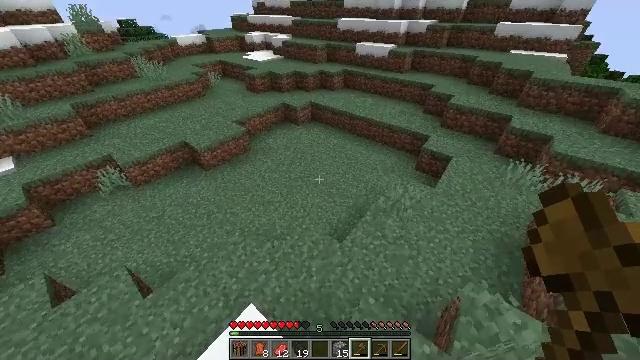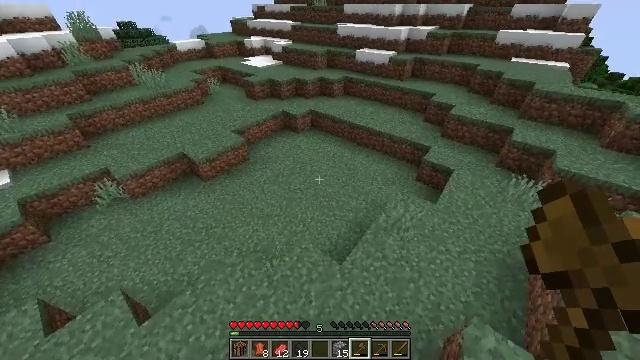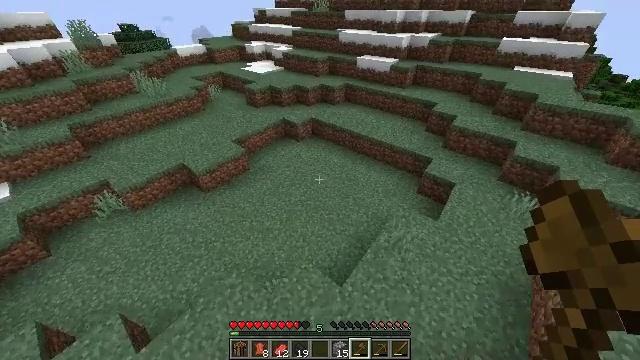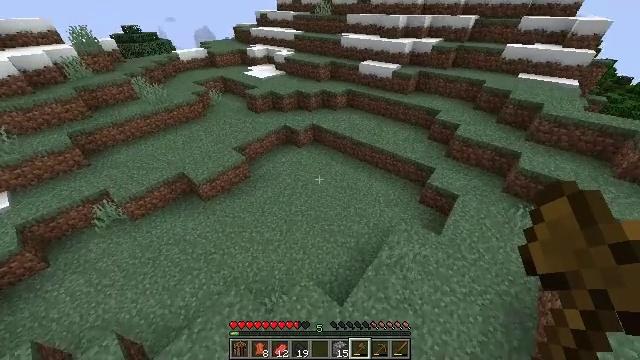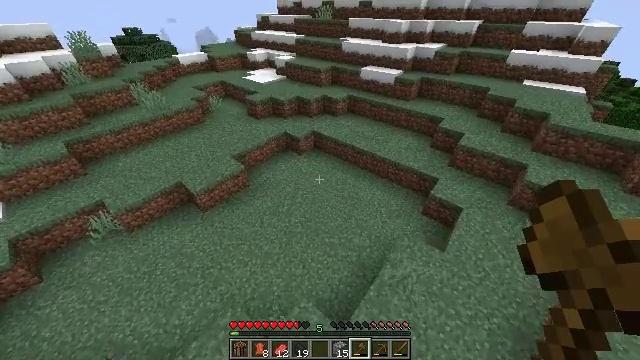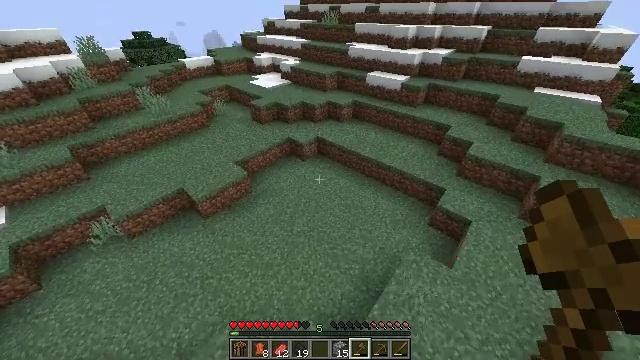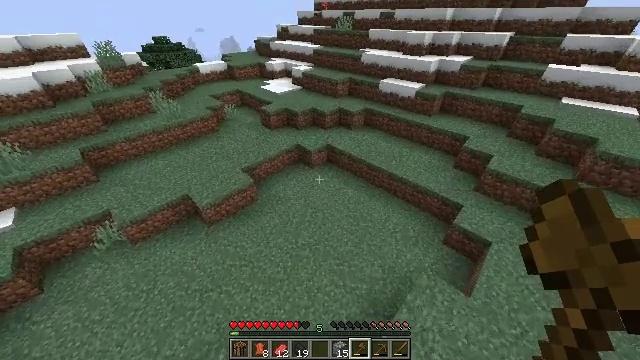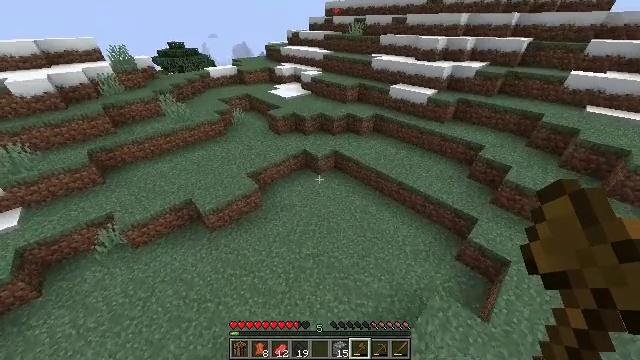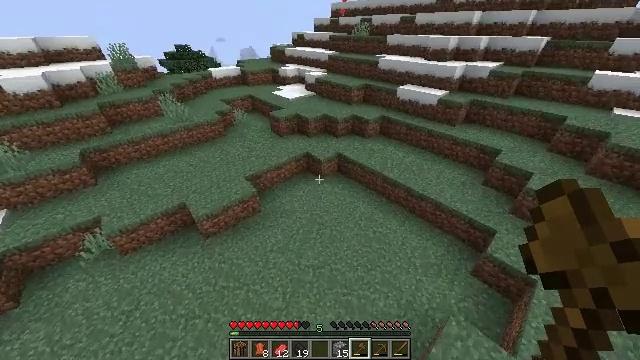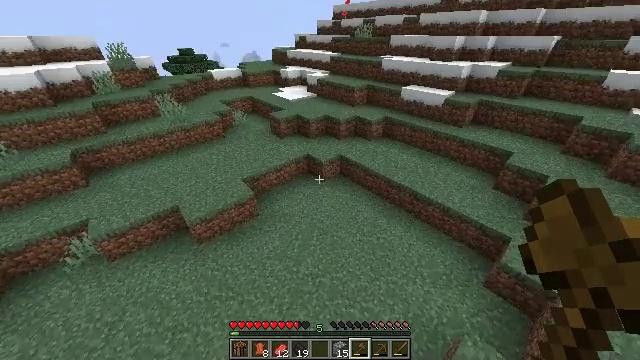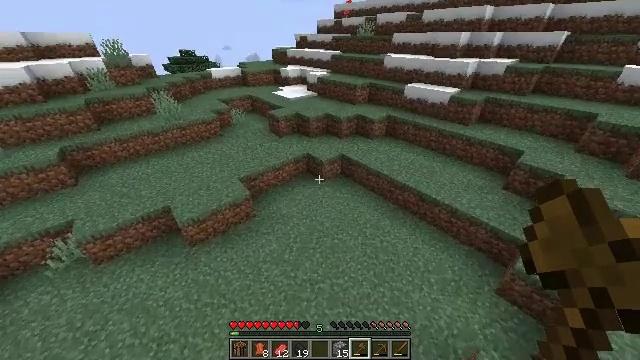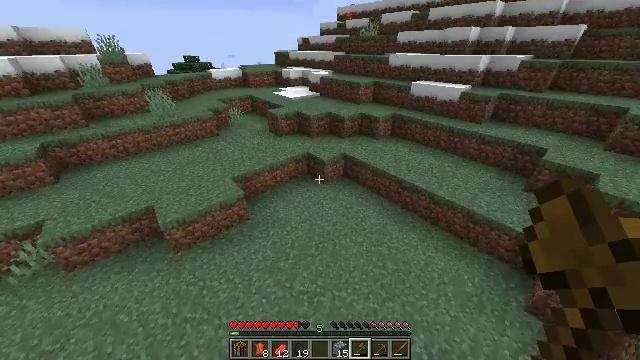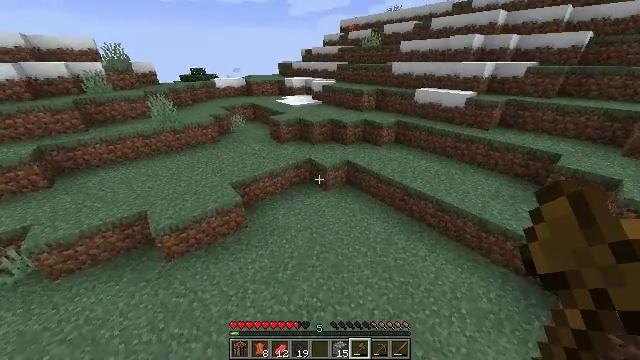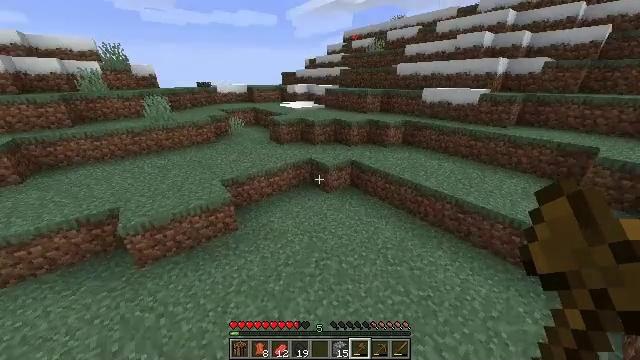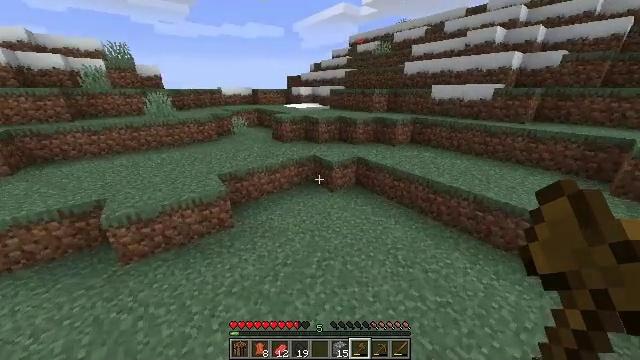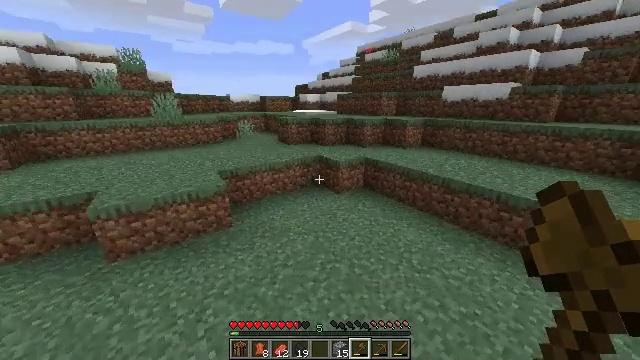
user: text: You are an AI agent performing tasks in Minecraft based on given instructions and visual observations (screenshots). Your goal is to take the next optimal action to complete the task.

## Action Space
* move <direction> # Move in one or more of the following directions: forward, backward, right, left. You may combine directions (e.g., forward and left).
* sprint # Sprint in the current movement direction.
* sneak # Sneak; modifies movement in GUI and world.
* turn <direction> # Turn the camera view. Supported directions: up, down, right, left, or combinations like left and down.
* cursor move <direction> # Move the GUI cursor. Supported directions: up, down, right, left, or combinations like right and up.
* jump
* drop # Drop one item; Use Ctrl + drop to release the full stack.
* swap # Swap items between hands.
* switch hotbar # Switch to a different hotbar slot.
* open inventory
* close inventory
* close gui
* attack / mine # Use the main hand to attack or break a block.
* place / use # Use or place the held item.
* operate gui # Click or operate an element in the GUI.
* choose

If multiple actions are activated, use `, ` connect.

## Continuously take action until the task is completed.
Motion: motion action
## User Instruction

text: Gather dark oak log for crafting.
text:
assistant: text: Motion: move forward, jump
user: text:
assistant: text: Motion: move forward, sprint, jump
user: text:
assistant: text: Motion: move forward, sprint, jump
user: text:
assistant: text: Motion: move forward, sprint, jump
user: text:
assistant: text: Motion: move forward, sprint, turn left, jump
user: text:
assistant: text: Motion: move forward, turn left and up, jump
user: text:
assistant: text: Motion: move forward, turn left and up, jump
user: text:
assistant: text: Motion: move forward, turn left, jump
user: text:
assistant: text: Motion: move forward, turn up, jump
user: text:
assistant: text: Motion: move forward, jump
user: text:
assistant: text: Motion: move forward, turn up, jump
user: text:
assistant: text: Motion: move forward, turn up, jump
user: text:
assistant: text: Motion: move forward, turn up, jump
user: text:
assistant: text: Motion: move forward, turn left and up, jump
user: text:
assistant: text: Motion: move forward, sprint, turn left and up, jump
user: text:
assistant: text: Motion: move forward, sprint, turn left and up, jump
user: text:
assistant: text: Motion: move forward, sprint, turn left and up, jump
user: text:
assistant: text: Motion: move forward, sprint, turn up, jump
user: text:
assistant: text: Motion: move forward, turn up, jump
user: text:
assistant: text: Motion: move forward, jump
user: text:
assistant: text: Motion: move forward, jump
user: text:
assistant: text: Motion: move forward, jump
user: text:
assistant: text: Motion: move forward, turn left, jump
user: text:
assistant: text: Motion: move forward, turn left, jump
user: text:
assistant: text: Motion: move forward, turn left, jump
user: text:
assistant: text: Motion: move forward, turn left and down, jump
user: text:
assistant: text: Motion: move forward, turn left, jump
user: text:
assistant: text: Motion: move forward, turn left, jump
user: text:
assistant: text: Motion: move forward, sprint, jump
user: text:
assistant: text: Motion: move forward, sprint, jump